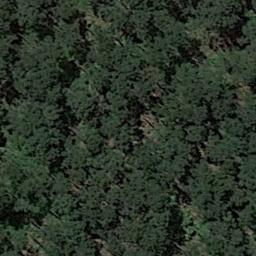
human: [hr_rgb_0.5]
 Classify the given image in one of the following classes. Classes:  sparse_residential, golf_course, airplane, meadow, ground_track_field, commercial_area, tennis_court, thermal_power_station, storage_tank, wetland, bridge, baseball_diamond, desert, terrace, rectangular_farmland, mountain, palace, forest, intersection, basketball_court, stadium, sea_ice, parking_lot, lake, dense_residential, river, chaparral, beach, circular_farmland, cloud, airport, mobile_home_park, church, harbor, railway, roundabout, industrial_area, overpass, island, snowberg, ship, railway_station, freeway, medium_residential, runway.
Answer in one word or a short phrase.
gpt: forest